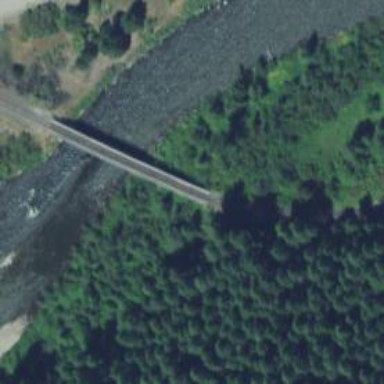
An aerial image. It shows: Bridge.